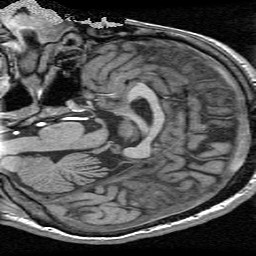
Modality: T1w
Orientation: coronal
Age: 22
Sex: male
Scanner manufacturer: ge
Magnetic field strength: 15000 T
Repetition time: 12.1 s
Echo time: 5.22 s